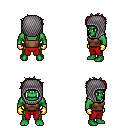
a pixel art fantasy rpg character, male body template, orc, green skin, brown pirate shirt, red pants, brunette bedhead hairstyle, chain hood, gold gloves, four views (front, back, left, right), 2x2 character sprite sheet, small pixel art, hard edges, no anti-aliasing